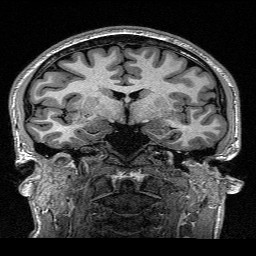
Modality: T1w
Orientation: sagittal
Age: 23
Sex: male
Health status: healthy
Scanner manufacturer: siemens
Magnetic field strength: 1.5 T
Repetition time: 2.73 s
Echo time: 0.00357 s